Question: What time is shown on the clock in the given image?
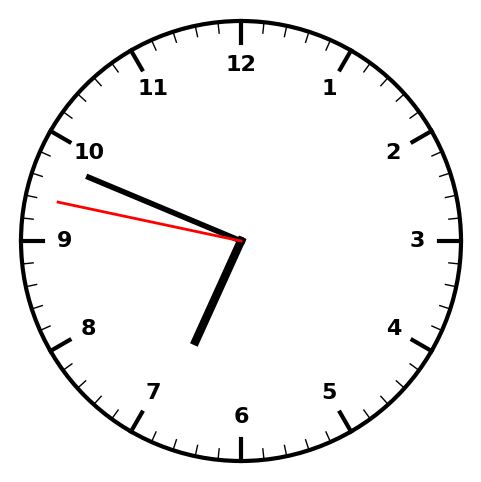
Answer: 06:48:47